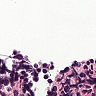
Metastatic tissue present: no